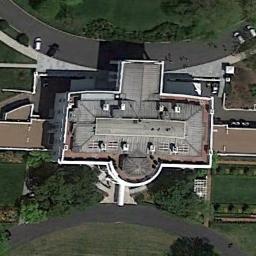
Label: palace